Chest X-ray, PA view. Patient: 35 years old, sex F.
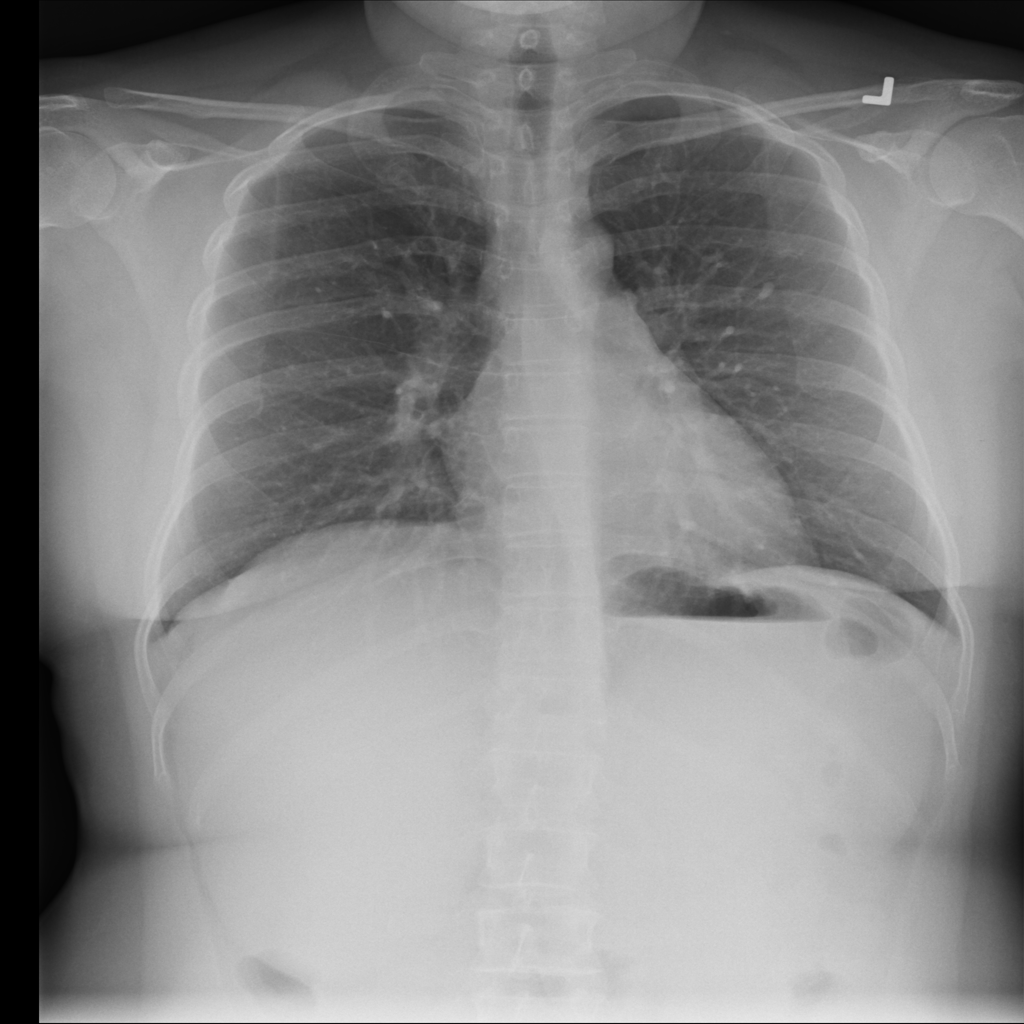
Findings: Nodule